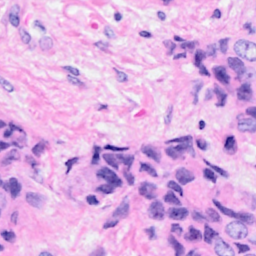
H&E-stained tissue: Breast